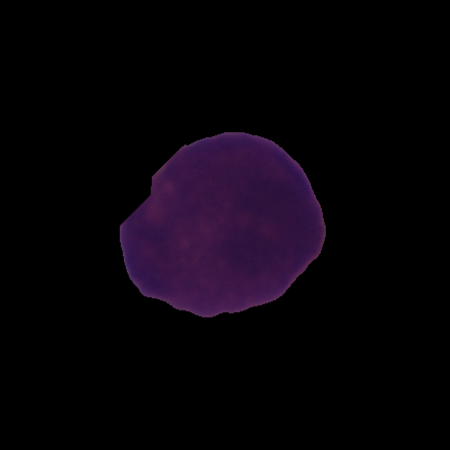
Label: cancer